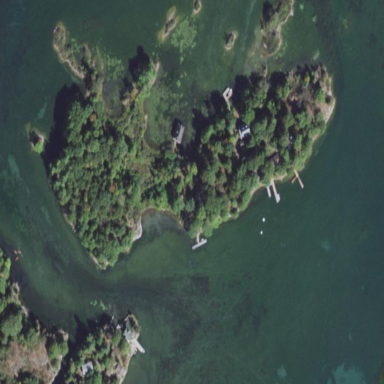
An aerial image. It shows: Islet surrounded by woodland.